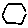
Label: hexagon